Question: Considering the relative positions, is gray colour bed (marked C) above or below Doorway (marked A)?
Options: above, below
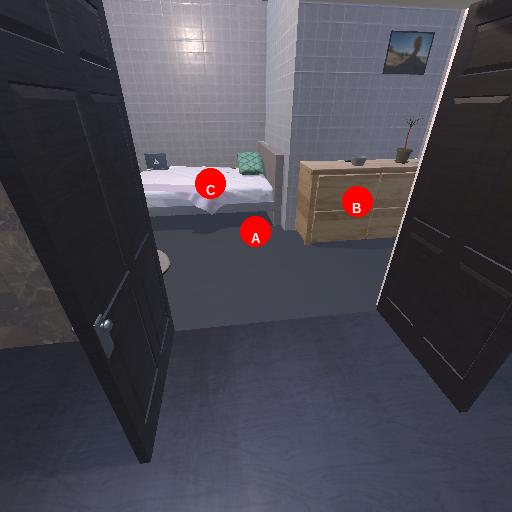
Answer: above